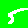
Digit: 5